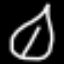
Label: leaf